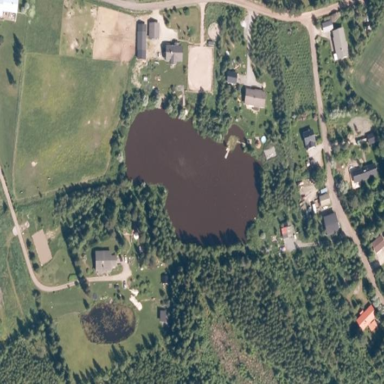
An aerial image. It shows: Pond surrounded by natural water.